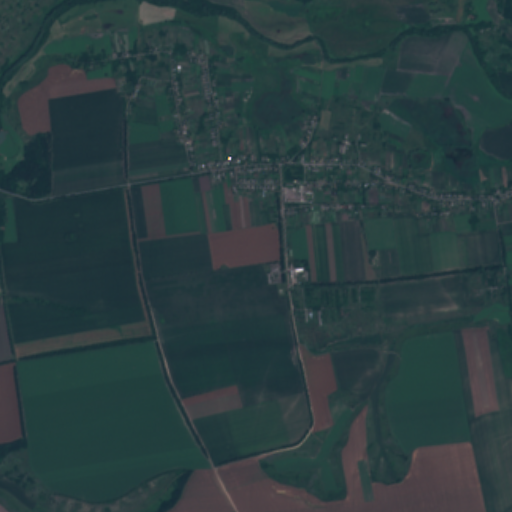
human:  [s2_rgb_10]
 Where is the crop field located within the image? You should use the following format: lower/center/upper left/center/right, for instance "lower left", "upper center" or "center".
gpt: The crop field is located in the upper left of the image.
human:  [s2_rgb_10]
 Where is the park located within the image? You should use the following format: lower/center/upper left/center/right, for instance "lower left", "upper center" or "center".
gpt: The park is located in the center right of the image.
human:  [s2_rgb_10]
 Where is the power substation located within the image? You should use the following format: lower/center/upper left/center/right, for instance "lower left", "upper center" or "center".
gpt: The power substation is located in the center of the image.
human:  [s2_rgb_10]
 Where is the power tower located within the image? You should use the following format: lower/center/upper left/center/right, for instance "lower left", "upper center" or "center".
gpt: The power tower is located in the lower center of the image.
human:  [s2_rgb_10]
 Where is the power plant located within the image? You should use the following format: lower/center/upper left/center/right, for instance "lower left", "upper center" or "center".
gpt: There is no power plant in the image.